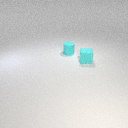
small cyan rubber cube in front of small cyan rubber cylinder